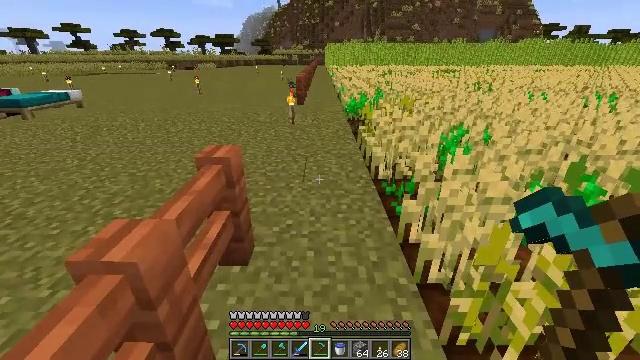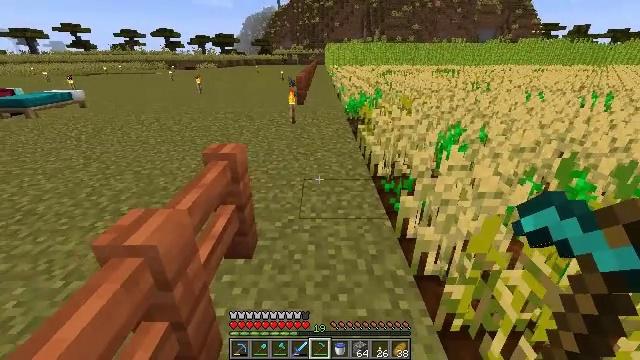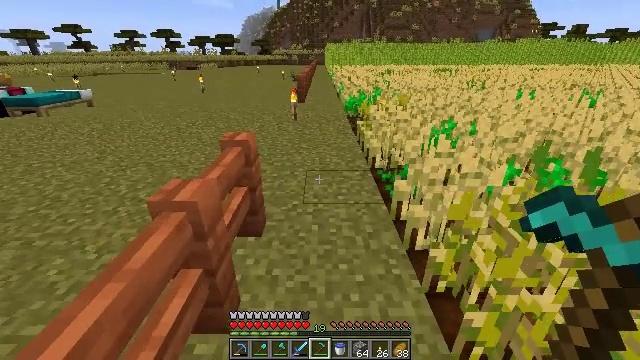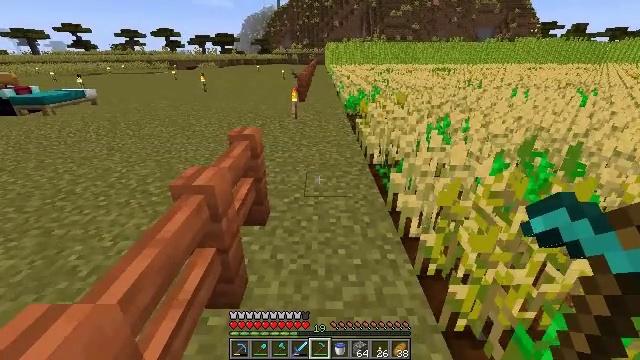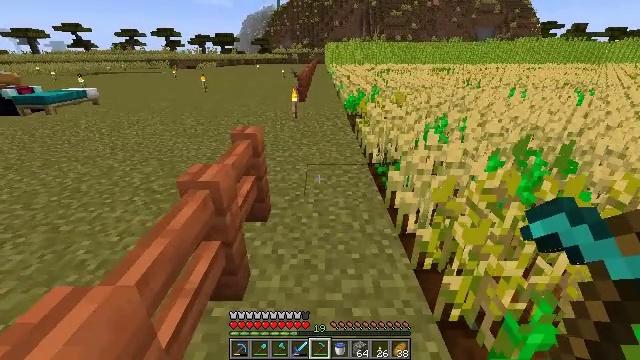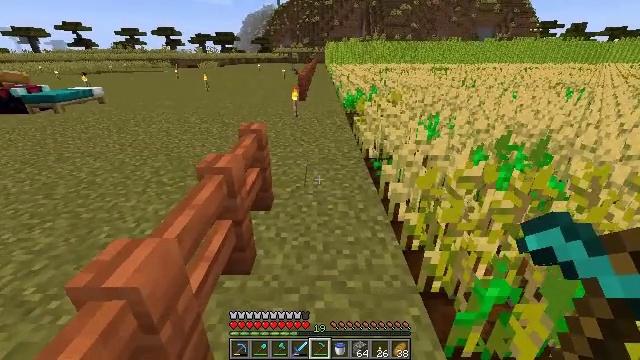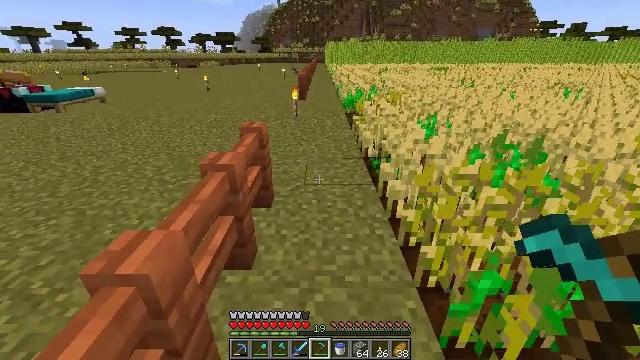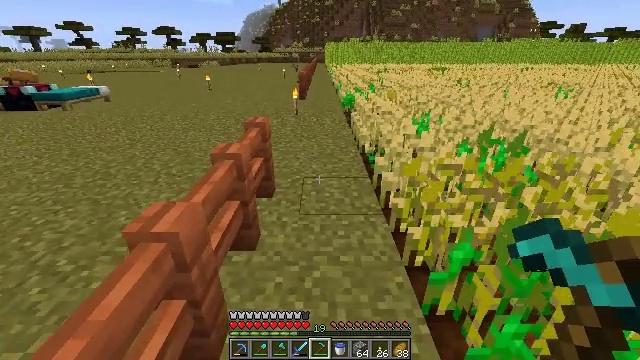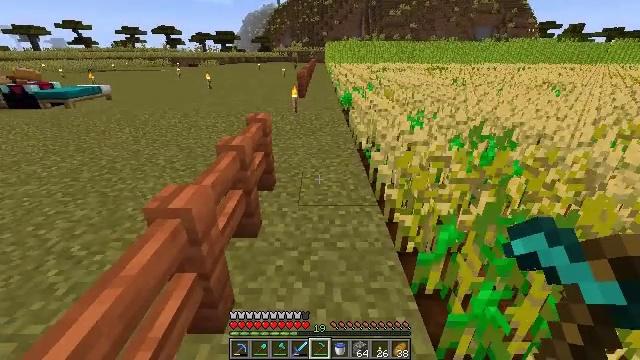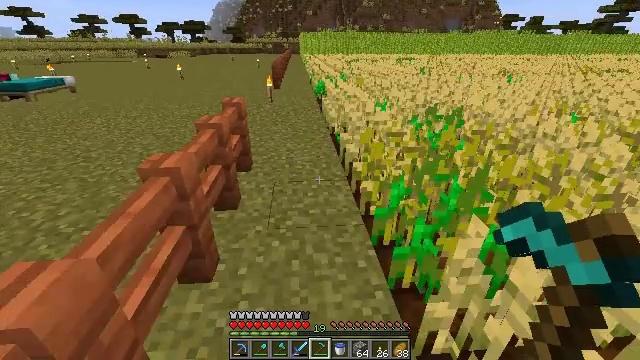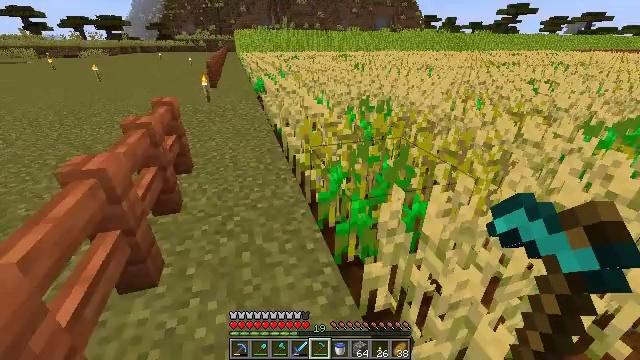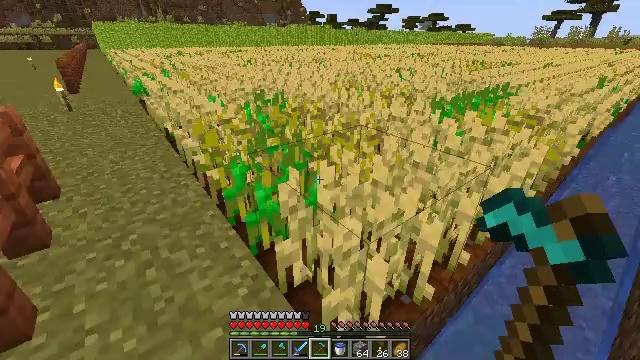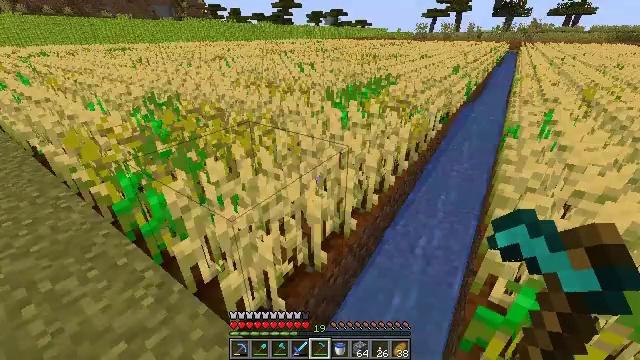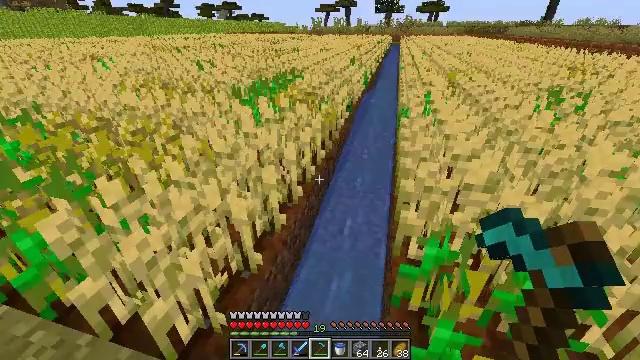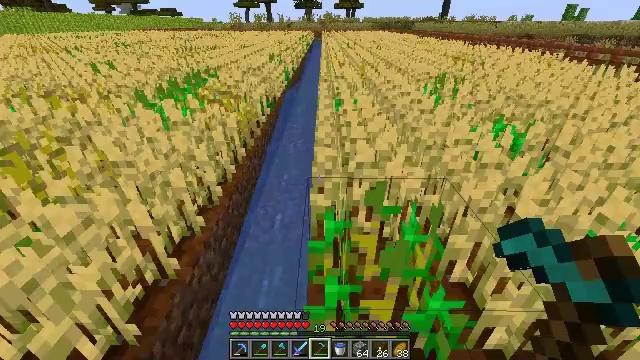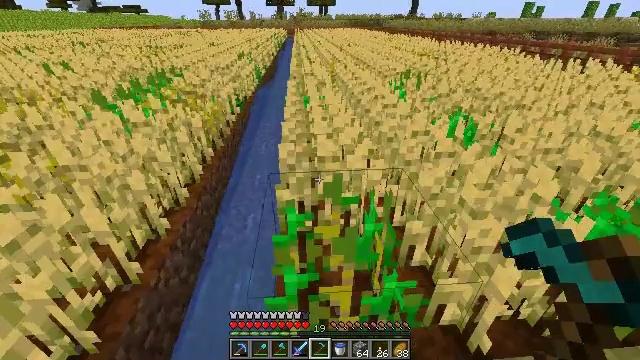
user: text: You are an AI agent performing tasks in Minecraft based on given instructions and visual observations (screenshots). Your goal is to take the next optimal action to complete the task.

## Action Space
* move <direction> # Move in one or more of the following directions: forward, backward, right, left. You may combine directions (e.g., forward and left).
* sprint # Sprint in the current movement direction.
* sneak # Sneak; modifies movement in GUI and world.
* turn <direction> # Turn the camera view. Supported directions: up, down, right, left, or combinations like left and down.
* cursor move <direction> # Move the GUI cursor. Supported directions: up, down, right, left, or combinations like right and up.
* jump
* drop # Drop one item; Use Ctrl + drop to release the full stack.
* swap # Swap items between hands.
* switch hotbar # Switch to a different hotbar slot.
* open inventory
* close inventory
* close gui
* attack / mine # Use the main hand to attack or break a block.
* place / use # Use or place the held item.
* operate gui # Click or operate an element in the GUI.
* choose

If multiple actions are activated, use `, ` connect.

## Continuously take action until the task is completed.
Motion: motion action
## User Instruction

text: Get wheat from the farmland.
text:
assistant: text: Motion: move back
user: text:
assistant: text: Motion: move back
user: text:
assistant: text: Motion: move back
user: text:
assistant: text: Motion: move back
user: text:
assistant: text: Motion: move back
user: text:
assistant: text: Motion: move back
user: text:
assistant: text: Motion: move back
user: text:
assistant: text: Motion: move back
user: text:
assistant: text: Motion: move back and move right, turn right and down
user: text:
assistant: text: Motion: move back and move right, turn right
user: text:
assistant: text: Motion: move back and move right, turn right
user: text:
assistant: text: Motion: move back and move right, turn right
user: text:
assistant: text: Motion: move back and move right, turn right
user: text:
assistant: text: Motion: move back and move right, turn right
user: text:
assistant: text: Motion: move right, turn right
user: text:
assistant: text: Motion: move right
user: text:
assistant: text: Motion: move right
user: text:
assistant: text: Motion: move right
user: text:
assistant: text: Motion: move right
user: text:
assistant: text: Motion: move right
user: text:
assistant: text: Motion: move right, turn right and down
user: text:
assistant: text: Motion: move right, turn right
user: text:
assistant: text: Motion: move right, turn right
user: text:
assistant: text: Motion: move right, turn right
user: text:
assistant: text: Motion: move right
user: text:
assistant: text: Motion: move forward and move right
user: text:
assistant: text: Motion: move forward and move right
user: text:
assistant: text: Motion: move forward and move right
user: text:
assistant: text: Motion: move forward and move right
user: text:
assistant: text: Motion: move forward and move right